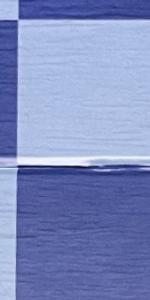
Label: Empty